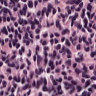
Metastatic tissue present: no